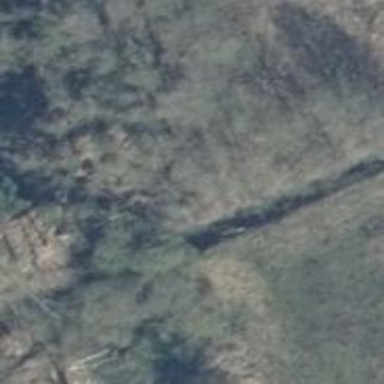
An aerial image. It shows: Row of trees in natural setting.